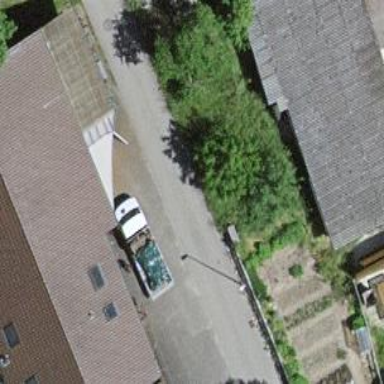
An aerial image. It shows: Shed.